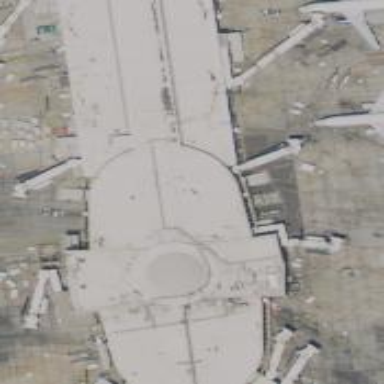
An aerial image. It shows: Airport gate.